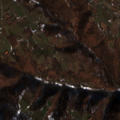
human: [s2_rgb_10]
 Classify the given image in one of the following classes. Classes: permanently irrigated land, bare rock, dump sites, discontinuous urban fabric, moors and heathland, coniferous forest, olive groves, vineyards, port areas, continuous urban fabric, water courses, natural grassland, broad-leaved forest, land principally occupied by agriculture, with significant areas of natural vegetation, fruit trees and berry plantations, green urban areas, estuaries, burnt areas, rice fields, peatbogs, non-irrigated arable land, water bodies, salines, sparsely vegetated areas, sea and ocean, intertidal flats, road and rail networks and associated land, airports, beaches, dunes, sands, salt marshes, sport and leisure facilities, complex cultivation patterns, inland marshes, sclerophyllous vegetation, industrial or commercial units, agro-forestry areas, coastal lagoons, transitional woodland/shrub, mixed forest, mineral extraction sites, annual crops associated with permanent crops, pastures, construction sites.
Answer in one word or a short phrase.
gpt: complex cultivation patterns, land principally occupied by agriculture, with significant areas of natural vegetation, broad-leaved forest, transitional woodland/shrub